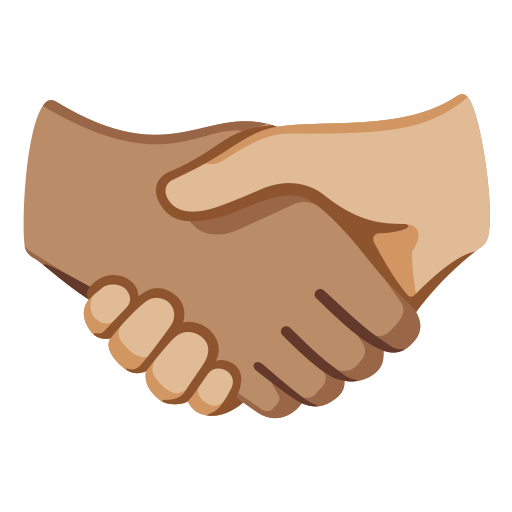
Emoji: 🫱🏽‍🫲🏼